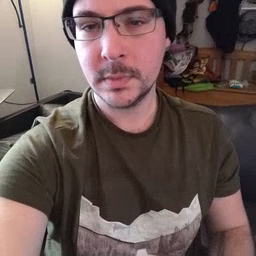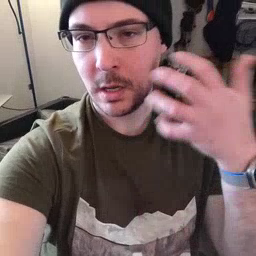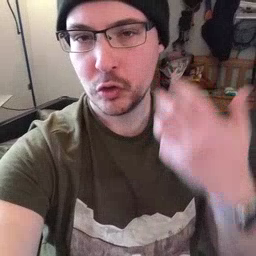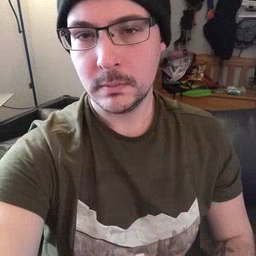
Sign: tiger